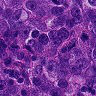
Metastatic tissue present: yes